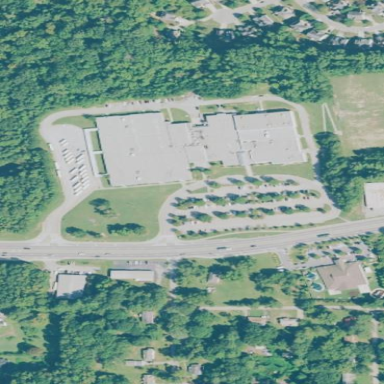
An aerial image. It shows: School.